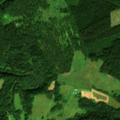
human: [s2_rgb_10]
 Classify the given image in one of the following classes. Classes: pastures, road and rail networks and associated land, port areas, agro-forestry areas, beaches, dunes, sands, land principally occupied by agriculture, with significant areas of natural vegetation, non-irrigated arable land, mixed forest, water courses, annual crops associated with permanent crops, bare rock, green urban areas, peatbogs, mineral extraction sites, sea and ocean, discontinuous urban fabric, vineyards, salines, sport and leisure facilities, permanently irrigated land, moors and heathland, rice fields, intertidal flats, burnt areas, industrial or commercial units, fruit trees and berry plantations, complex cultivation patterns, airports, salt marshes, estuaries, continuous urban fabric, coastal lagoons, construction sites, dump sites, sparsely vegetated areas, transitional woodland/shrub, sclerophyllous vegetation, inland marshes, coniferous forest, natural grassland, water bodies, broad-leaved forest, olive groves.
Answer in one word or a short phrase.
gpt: land principally occupied by agriculture, with significant areas of natural vegetation, coniferous forest, mixed forest, transitional woodland/shrub